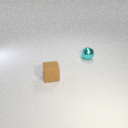
small cyan metal sphere behind small brown rubber cube